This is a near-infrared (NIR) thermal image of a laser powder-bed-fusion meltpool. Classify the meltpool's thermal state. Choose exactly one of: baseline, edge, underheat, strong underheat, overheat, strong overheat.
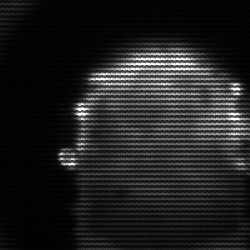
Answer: baseline